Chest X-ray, PA view. Patient: 49 years old, sex F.
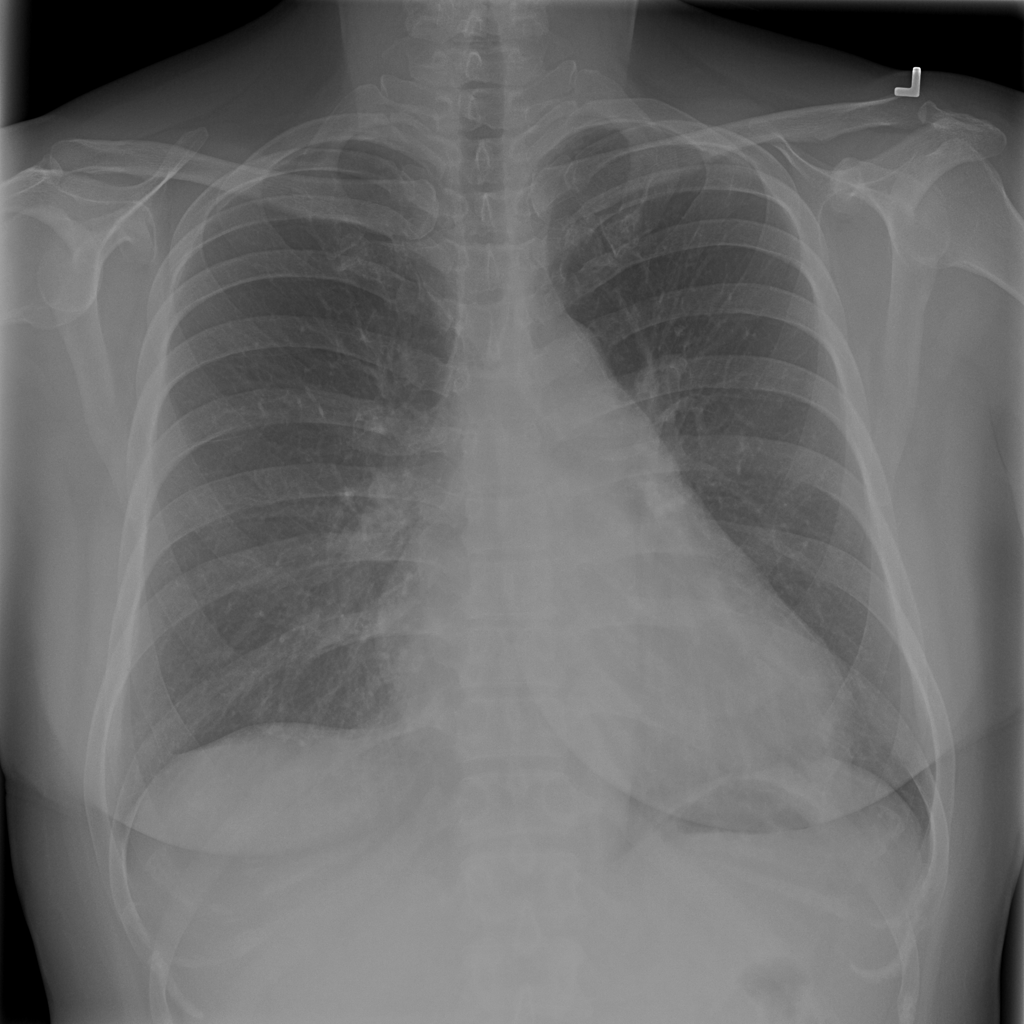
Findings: Cardiomegaly, Effusion